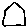
Label: hexagon